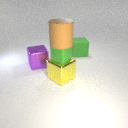
large green rubber cube to the right of large yellow metal cube